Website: macys
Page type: billing-address
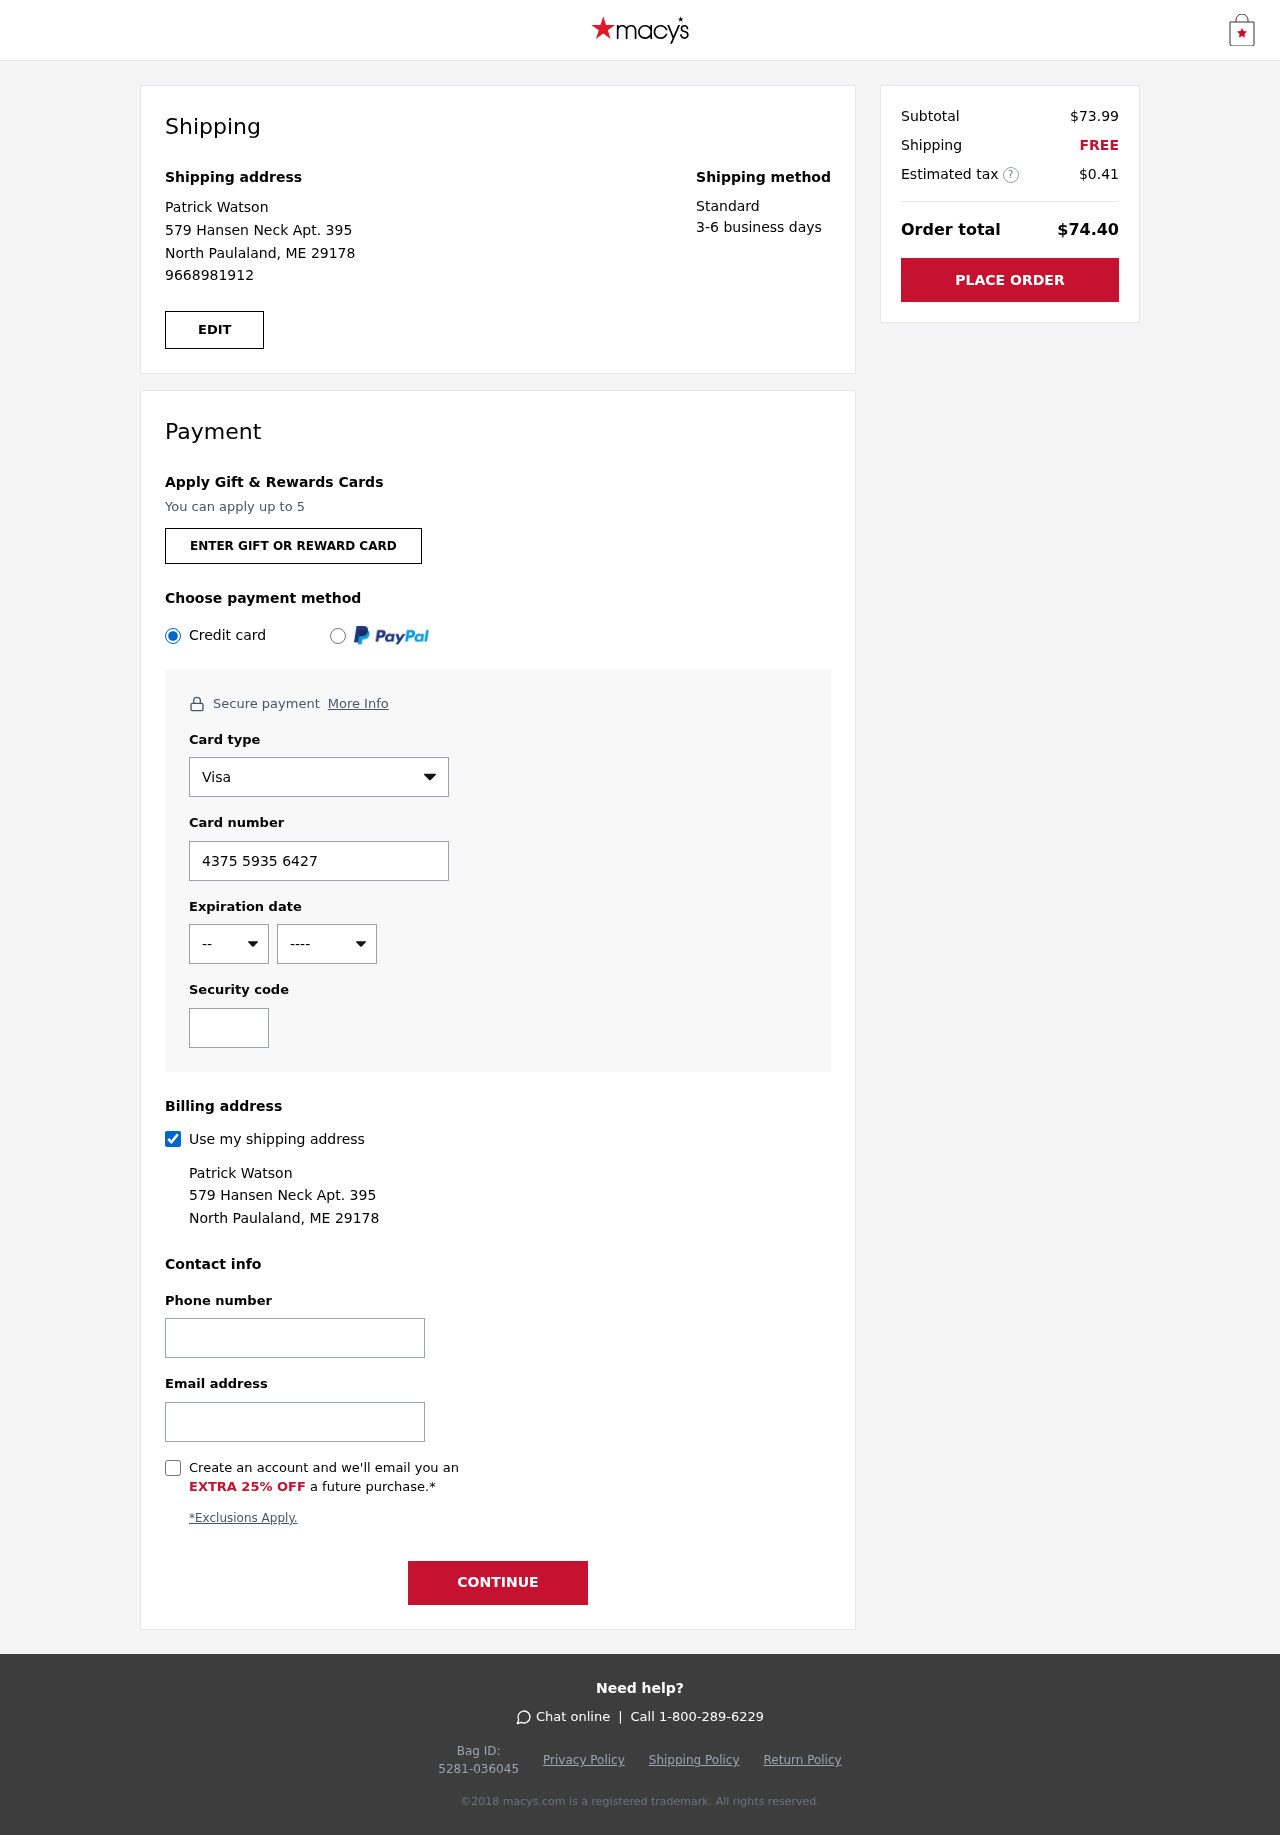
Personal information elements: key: PII_CARD_CVV
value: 525
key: PII_CARD_EXPIRY_MONTH
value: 05
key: PII_CARD_EXPIRY_YEAR
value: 29
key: PII_CARD_NUMBER
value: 4375 5935 6427 3327
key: PII_CARD_TYPE
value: Visa
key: PII_EMAIL
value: patrick_watson@gmail.com
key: PII_FULLNAME
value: Patrick Watson
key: PII_PHONE
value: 9668981912
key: PII_STREET
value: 579 Hansen Neck Apt. 395
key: PII_CITY_STATE_ZIP
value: North Paulaland, ME 29178
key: PII_FIRSTNAME
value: Patrick
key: PII_LASTNAME
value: Watson
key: PII_FULLNAME2
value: Patrick Watson
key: PII_FULLNAME3
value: Patrick Watson
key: PII_FIRSTNAME2
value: Patrick
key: PII_FIRSTNAME3
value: Patrick
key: PII_LASTNAME2
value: Watson
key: PII_LASTNAME3
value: Watson
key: PII_FIRSTNAME_DERIVED
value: Patrick
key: PII_LASTNAME_DERIVED
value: Watson
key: PII_FULLNAME_DERIVED
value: Patrick Watson
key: PII_NAME_FULL_DERIVED
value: Patrick Watson
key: PII_PHONE2
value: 9668981912
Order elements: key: ORDER_SUBTOTAL
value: $73.99
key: ORDER_SHIPPING_COST
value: FREE
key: ORDER_TAX
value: $0.41
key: ORDER_TOTAL
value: $74.40